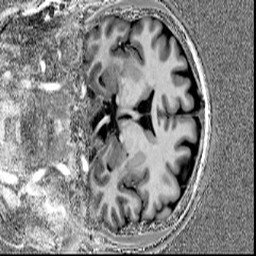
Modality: UNIT1
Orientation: coronal
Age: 50
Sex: male
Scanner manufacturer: siemens
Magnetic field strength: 7 T
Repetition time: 4.3 s
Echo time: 0.00227 s